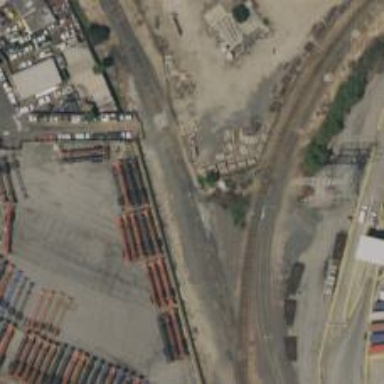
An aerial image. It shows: Railway signal.